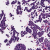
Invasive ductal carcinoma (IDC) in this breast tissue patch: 1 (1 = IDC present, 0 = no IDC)